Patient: sex M, age 81
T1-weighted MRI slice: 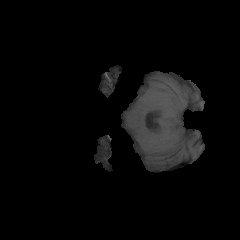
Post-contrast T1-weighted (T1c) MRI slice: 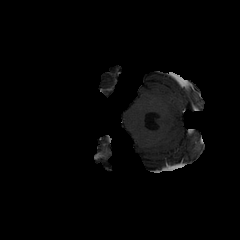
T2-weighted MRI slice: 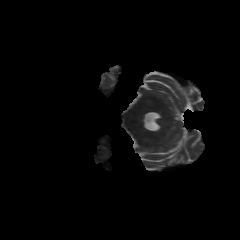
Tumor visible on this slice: no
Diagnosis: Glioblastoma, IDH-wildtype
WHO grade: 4